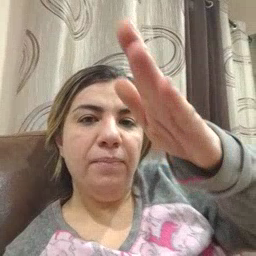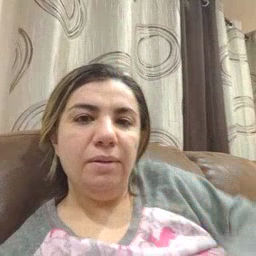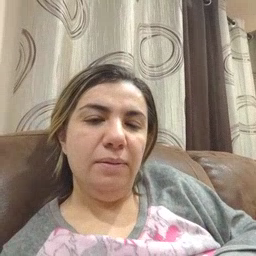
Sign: fish